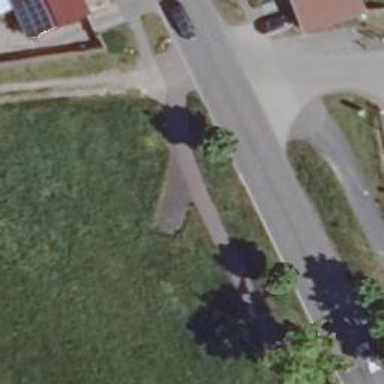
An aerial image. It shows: Asphalt path.